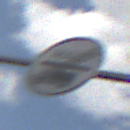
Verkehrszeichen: EndeMautpflicht
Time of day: Midday
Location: Outdoor (Nature)
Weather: PartlyCloudy
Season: NotSpecified
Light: Natural